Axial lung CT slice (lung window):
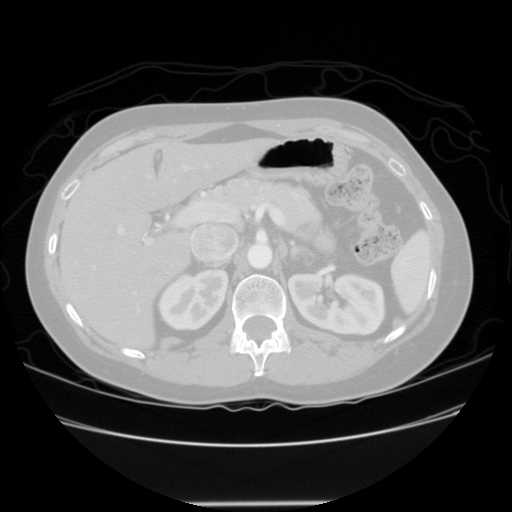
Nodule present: no